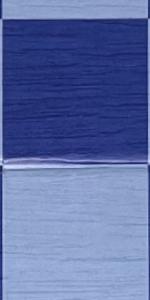
Label: Empty